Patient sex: M
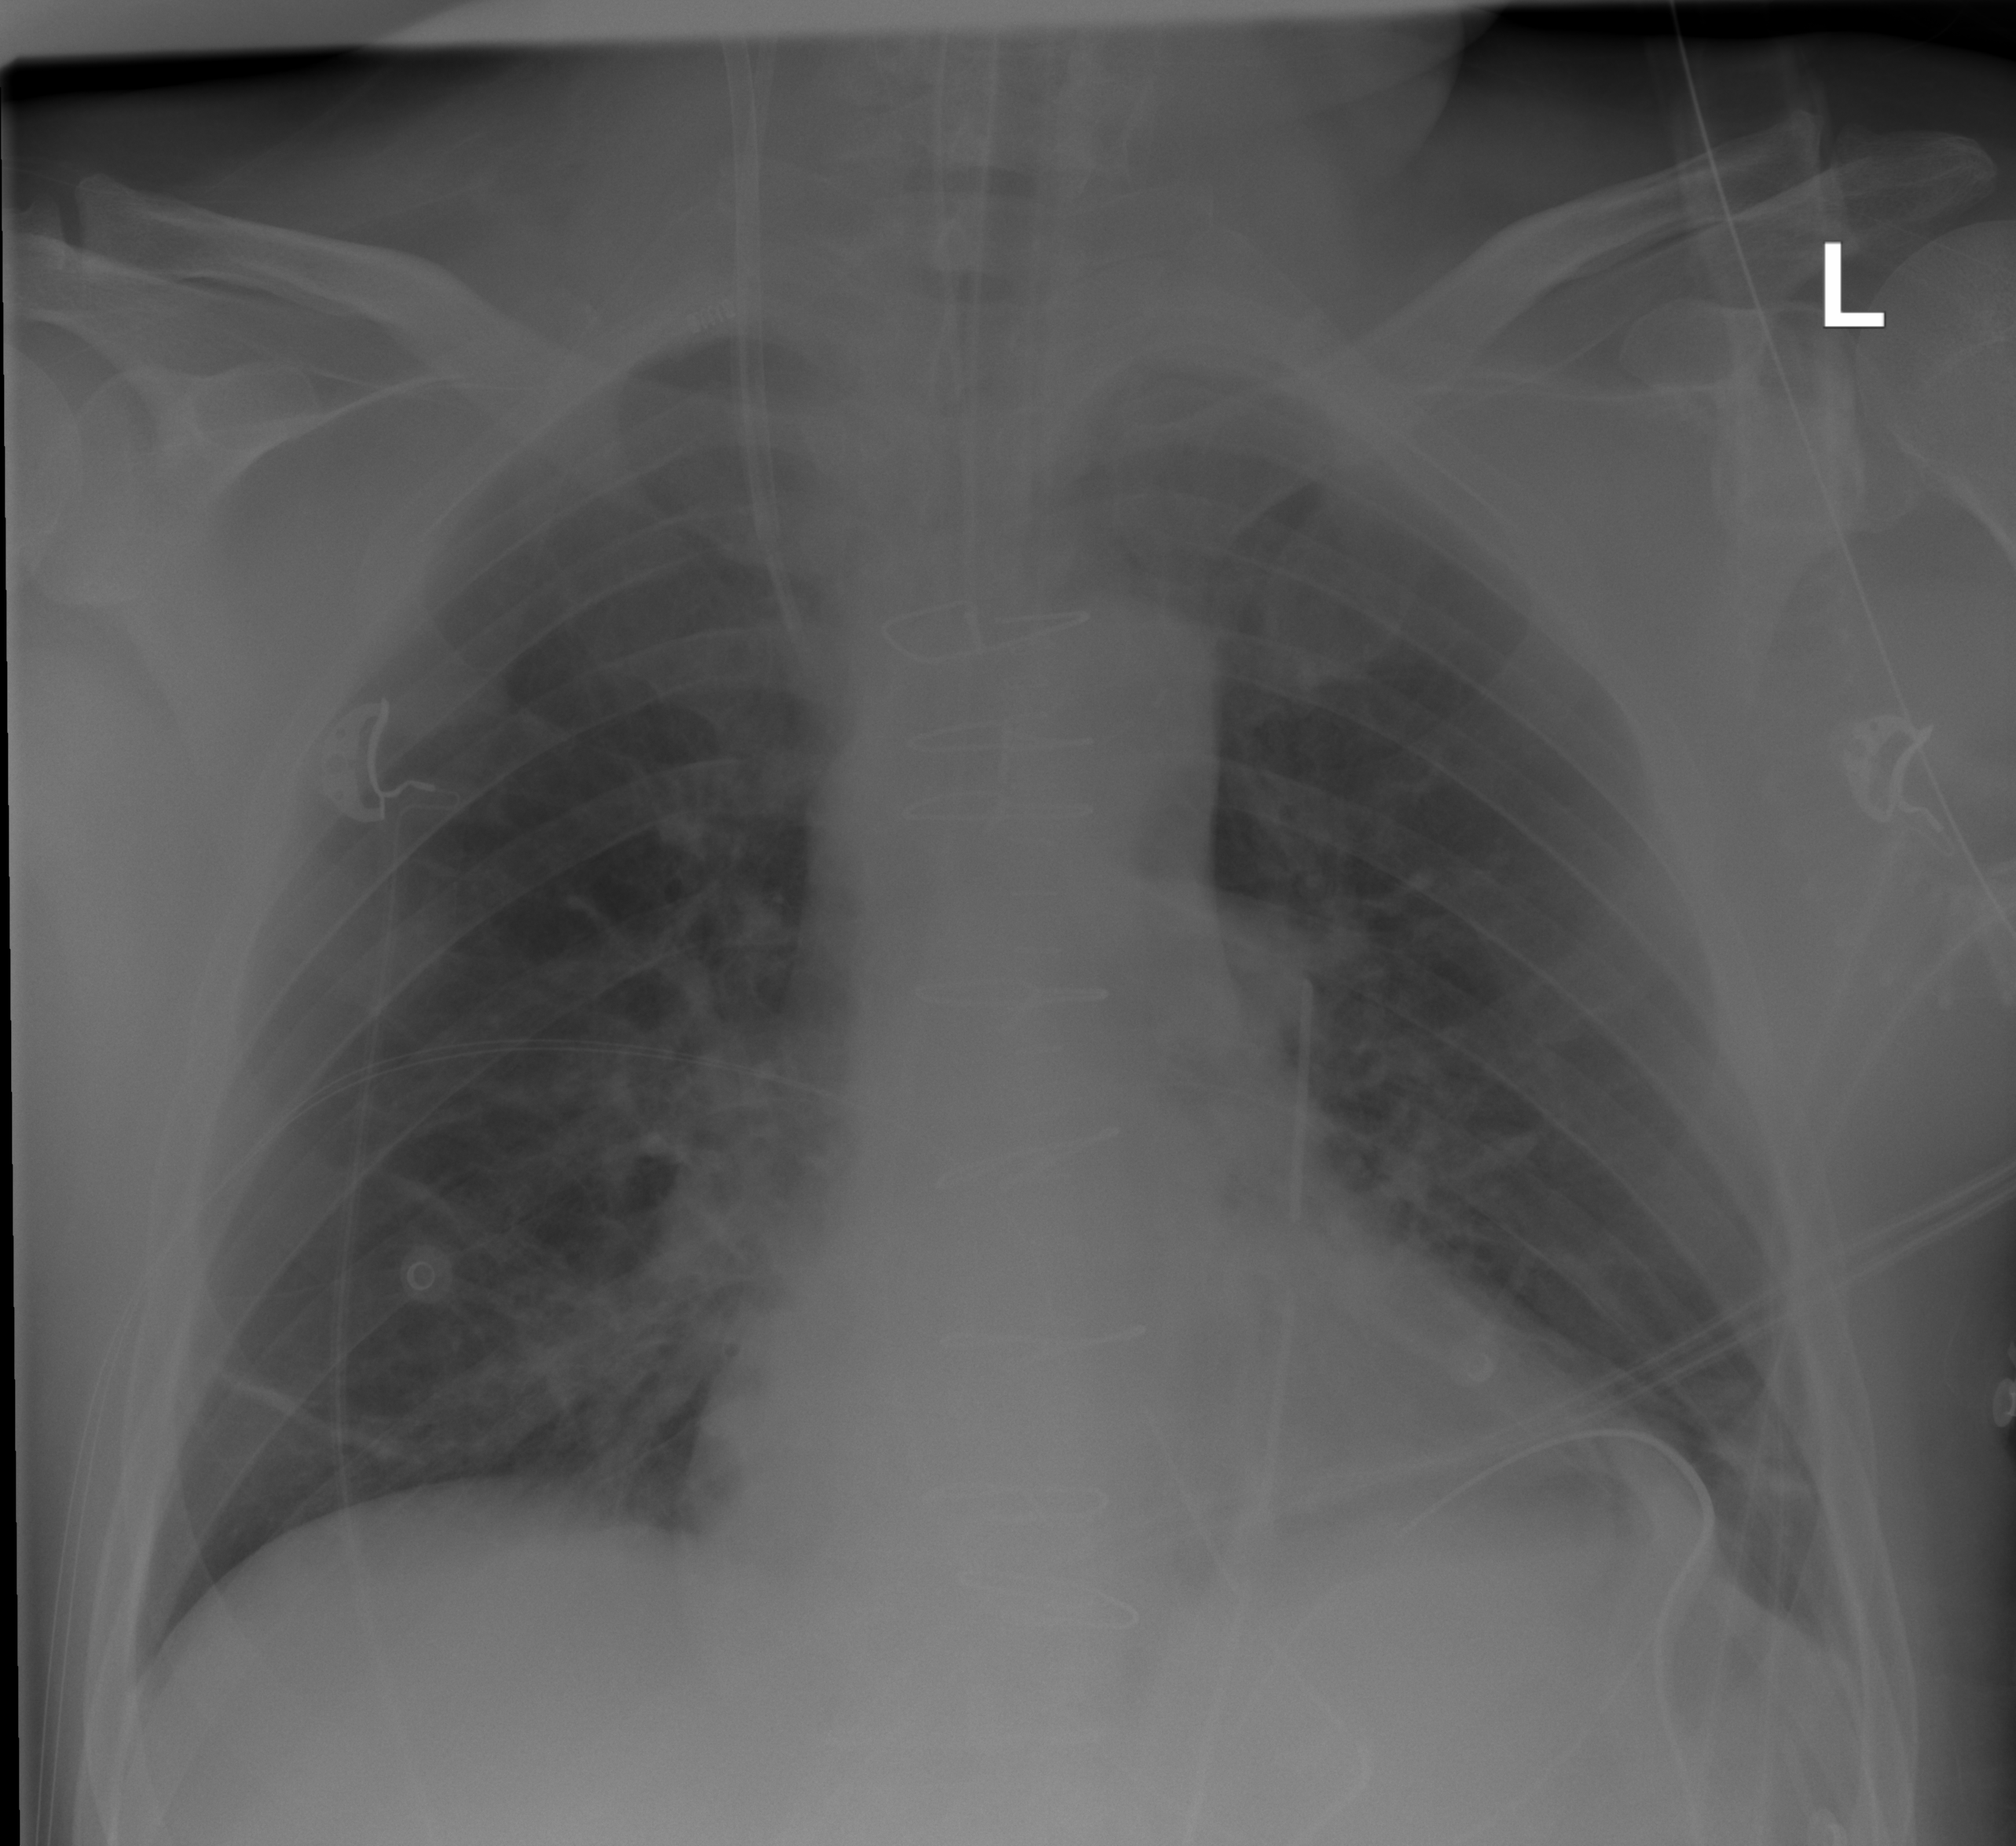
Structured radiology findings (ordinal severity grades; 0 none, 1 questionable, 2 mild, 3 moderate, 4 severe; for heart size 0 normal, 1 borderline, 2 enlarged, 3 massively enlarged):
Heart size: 2
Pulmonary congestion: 2
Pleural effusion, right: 0
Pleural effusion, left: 0
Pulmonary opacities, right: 0
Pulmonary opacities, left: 0
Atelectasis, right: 0
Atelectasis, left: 0